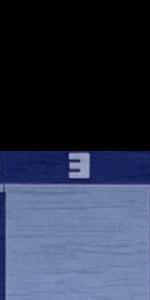
Label: Empty